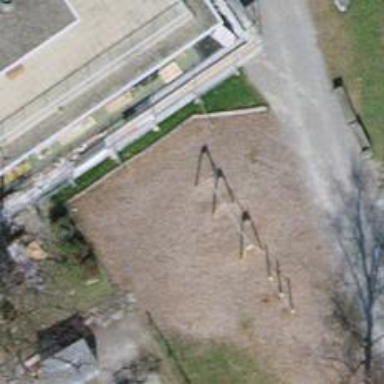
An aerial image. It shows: Playground area for leisure land.